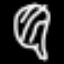
Label: leaf